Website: macys
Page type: customer-info-address
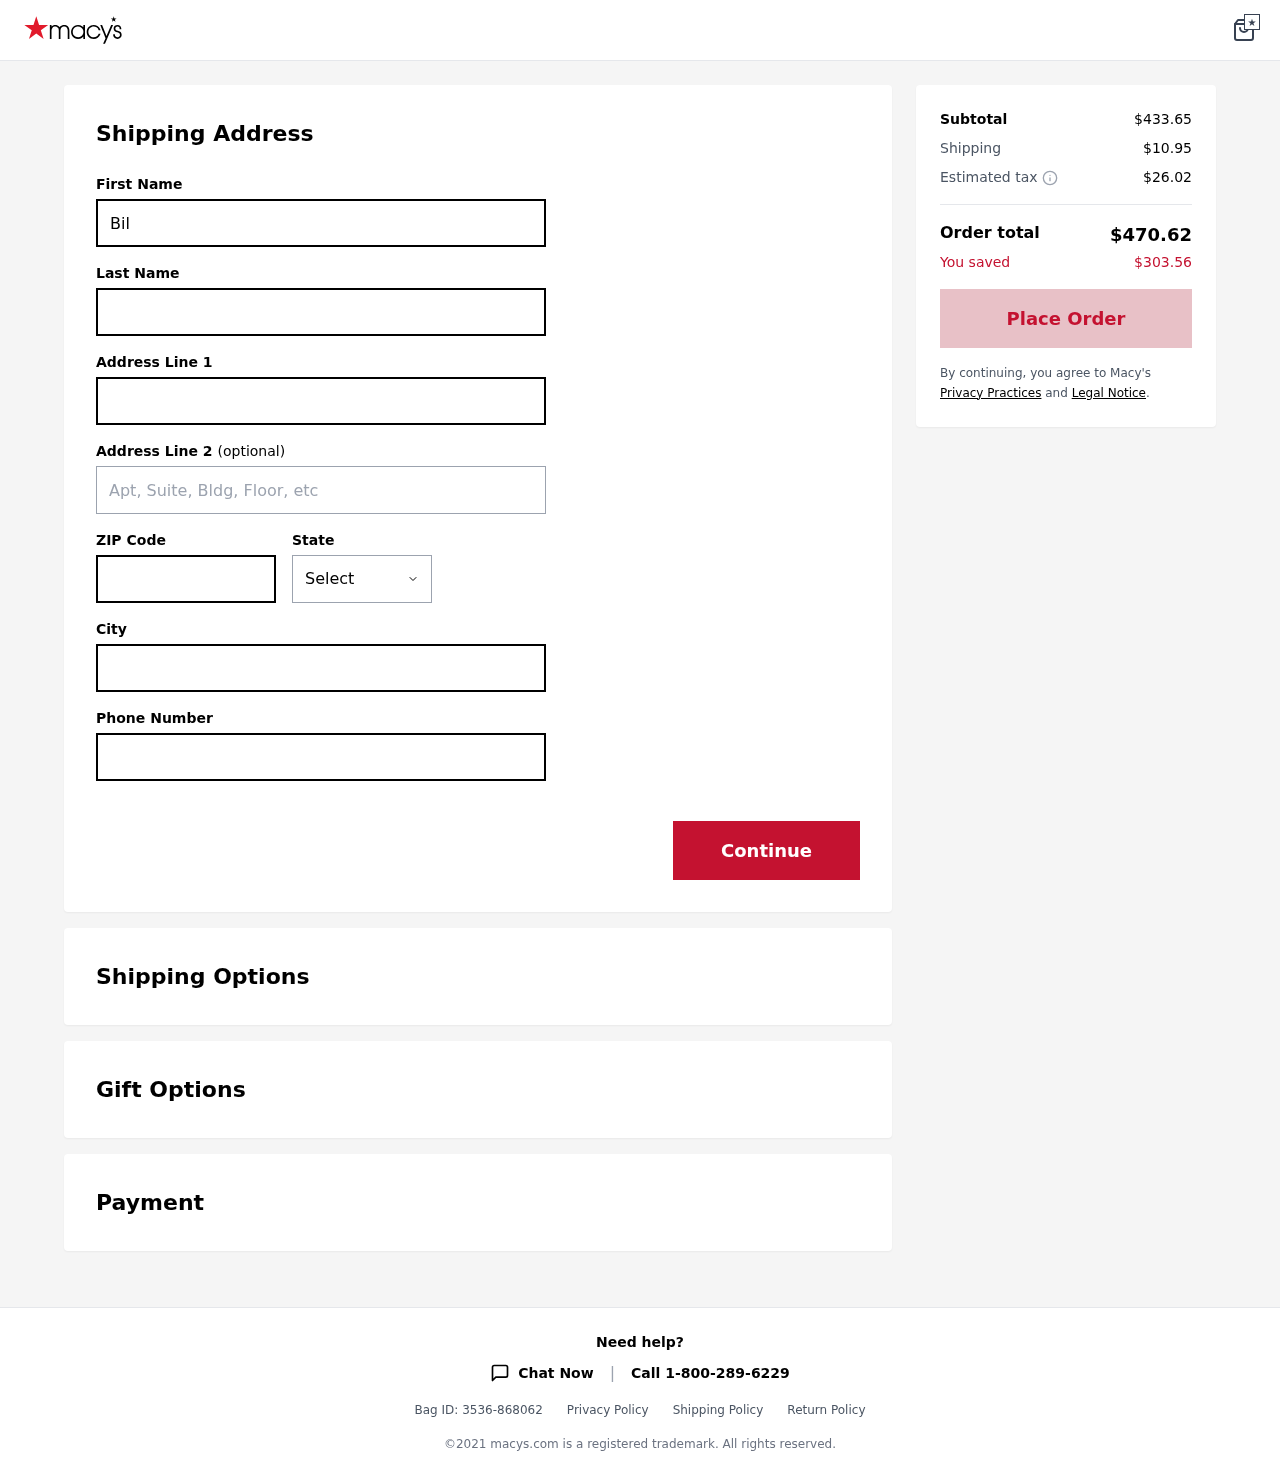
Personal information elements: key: PII_CITY
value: Haleyton
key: PII_FIRSTNAME
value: Billy
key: PII_LASTNAME
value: Johnson
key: PII_PHONE
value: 6053610446
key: PII_POSTCODE
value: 30377
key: PII_STATE
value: Louisiana
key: PII_STREET
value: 0175 Edward Stream
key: PII_STREET2
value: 56174 Luke Garden Apt. 887
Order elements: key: ORDER_SUBTOTAL
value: $433.65
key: ORDER_SHIPPING_COST
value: $10.95
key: ORDER_TAX
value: $26.02
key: ORDER_TOTAL
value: $470.62
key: ORDER_SAVINGS
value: $303.56